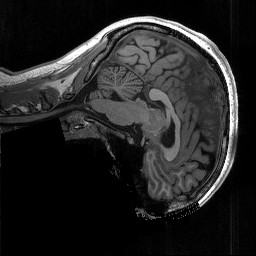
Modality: T1w
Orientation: sagittal
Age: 24
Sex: female
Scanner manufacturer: siemens
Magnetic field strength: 3 T
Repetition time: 2.3 s
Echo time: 0.00298 s